Question: I have a database on Firebase and a tableview.
I have a list of brands, models, and year for motorcycles and I want to retrieve the list of brands on the tableview.
The problem is the DB has duplicates values. There is more than one motorcycle from Suzuki, there is more one models of SV 650, etc.
How can I check duplicates values, put it in a new array, and retrieve it in the tableview?
This is my TableViewController file:
'''
import UIKit
import FirebaseAuth
import FirebaseDatabase
class SelectionMarqueViewController: UITableViewController {
var posts = [Post]()
override func viewDidLoad() {
super.viewDidLoad()
tableView.dataSource = self
loadMarques()
}
func loadMarques() {
var ref : DatabaseReference?
ref = Database.database(url: "https://myride-test.firebaseio.com/").reference()
ref?.observe(.childAdded, with: { (snapshot) in
if let dict = snapshot.value as? [String: Any] {
let MarqueText = dict["Marque"] as! String
let post = Post(MarqueText: MarqueText)
self.posts.append(post)
print(self.posts)
self.tableView.reloadData()
}
})
}
override func tableView(_ tableView: UITableView, numberOfRowsInSection section: Int) -> Int {
return posts.count
}
override func tableView(_ tableView: UITableView, cellForRowAt indexPath: IndexPath) -> UITableViewCell {
let cell = tableView.dequeueReusableCell(withIdentifier: "PostCell", for: indexPath)
cell.textLabel?.text = posts[indexPath.row].Marque
return cell
}
}
'''
And this one is the file with the Post func:
'''
import Foundation
class Post {
var Marque: String
init(MarqueText: String) {
Marque = MarqueText
}
}
'''
Here my Firebase Database:

Actually the tableview shows the complete list of brands in the DB, and so, many times the same brands.
On the DB and code:
"Marque" correspond to the brand.
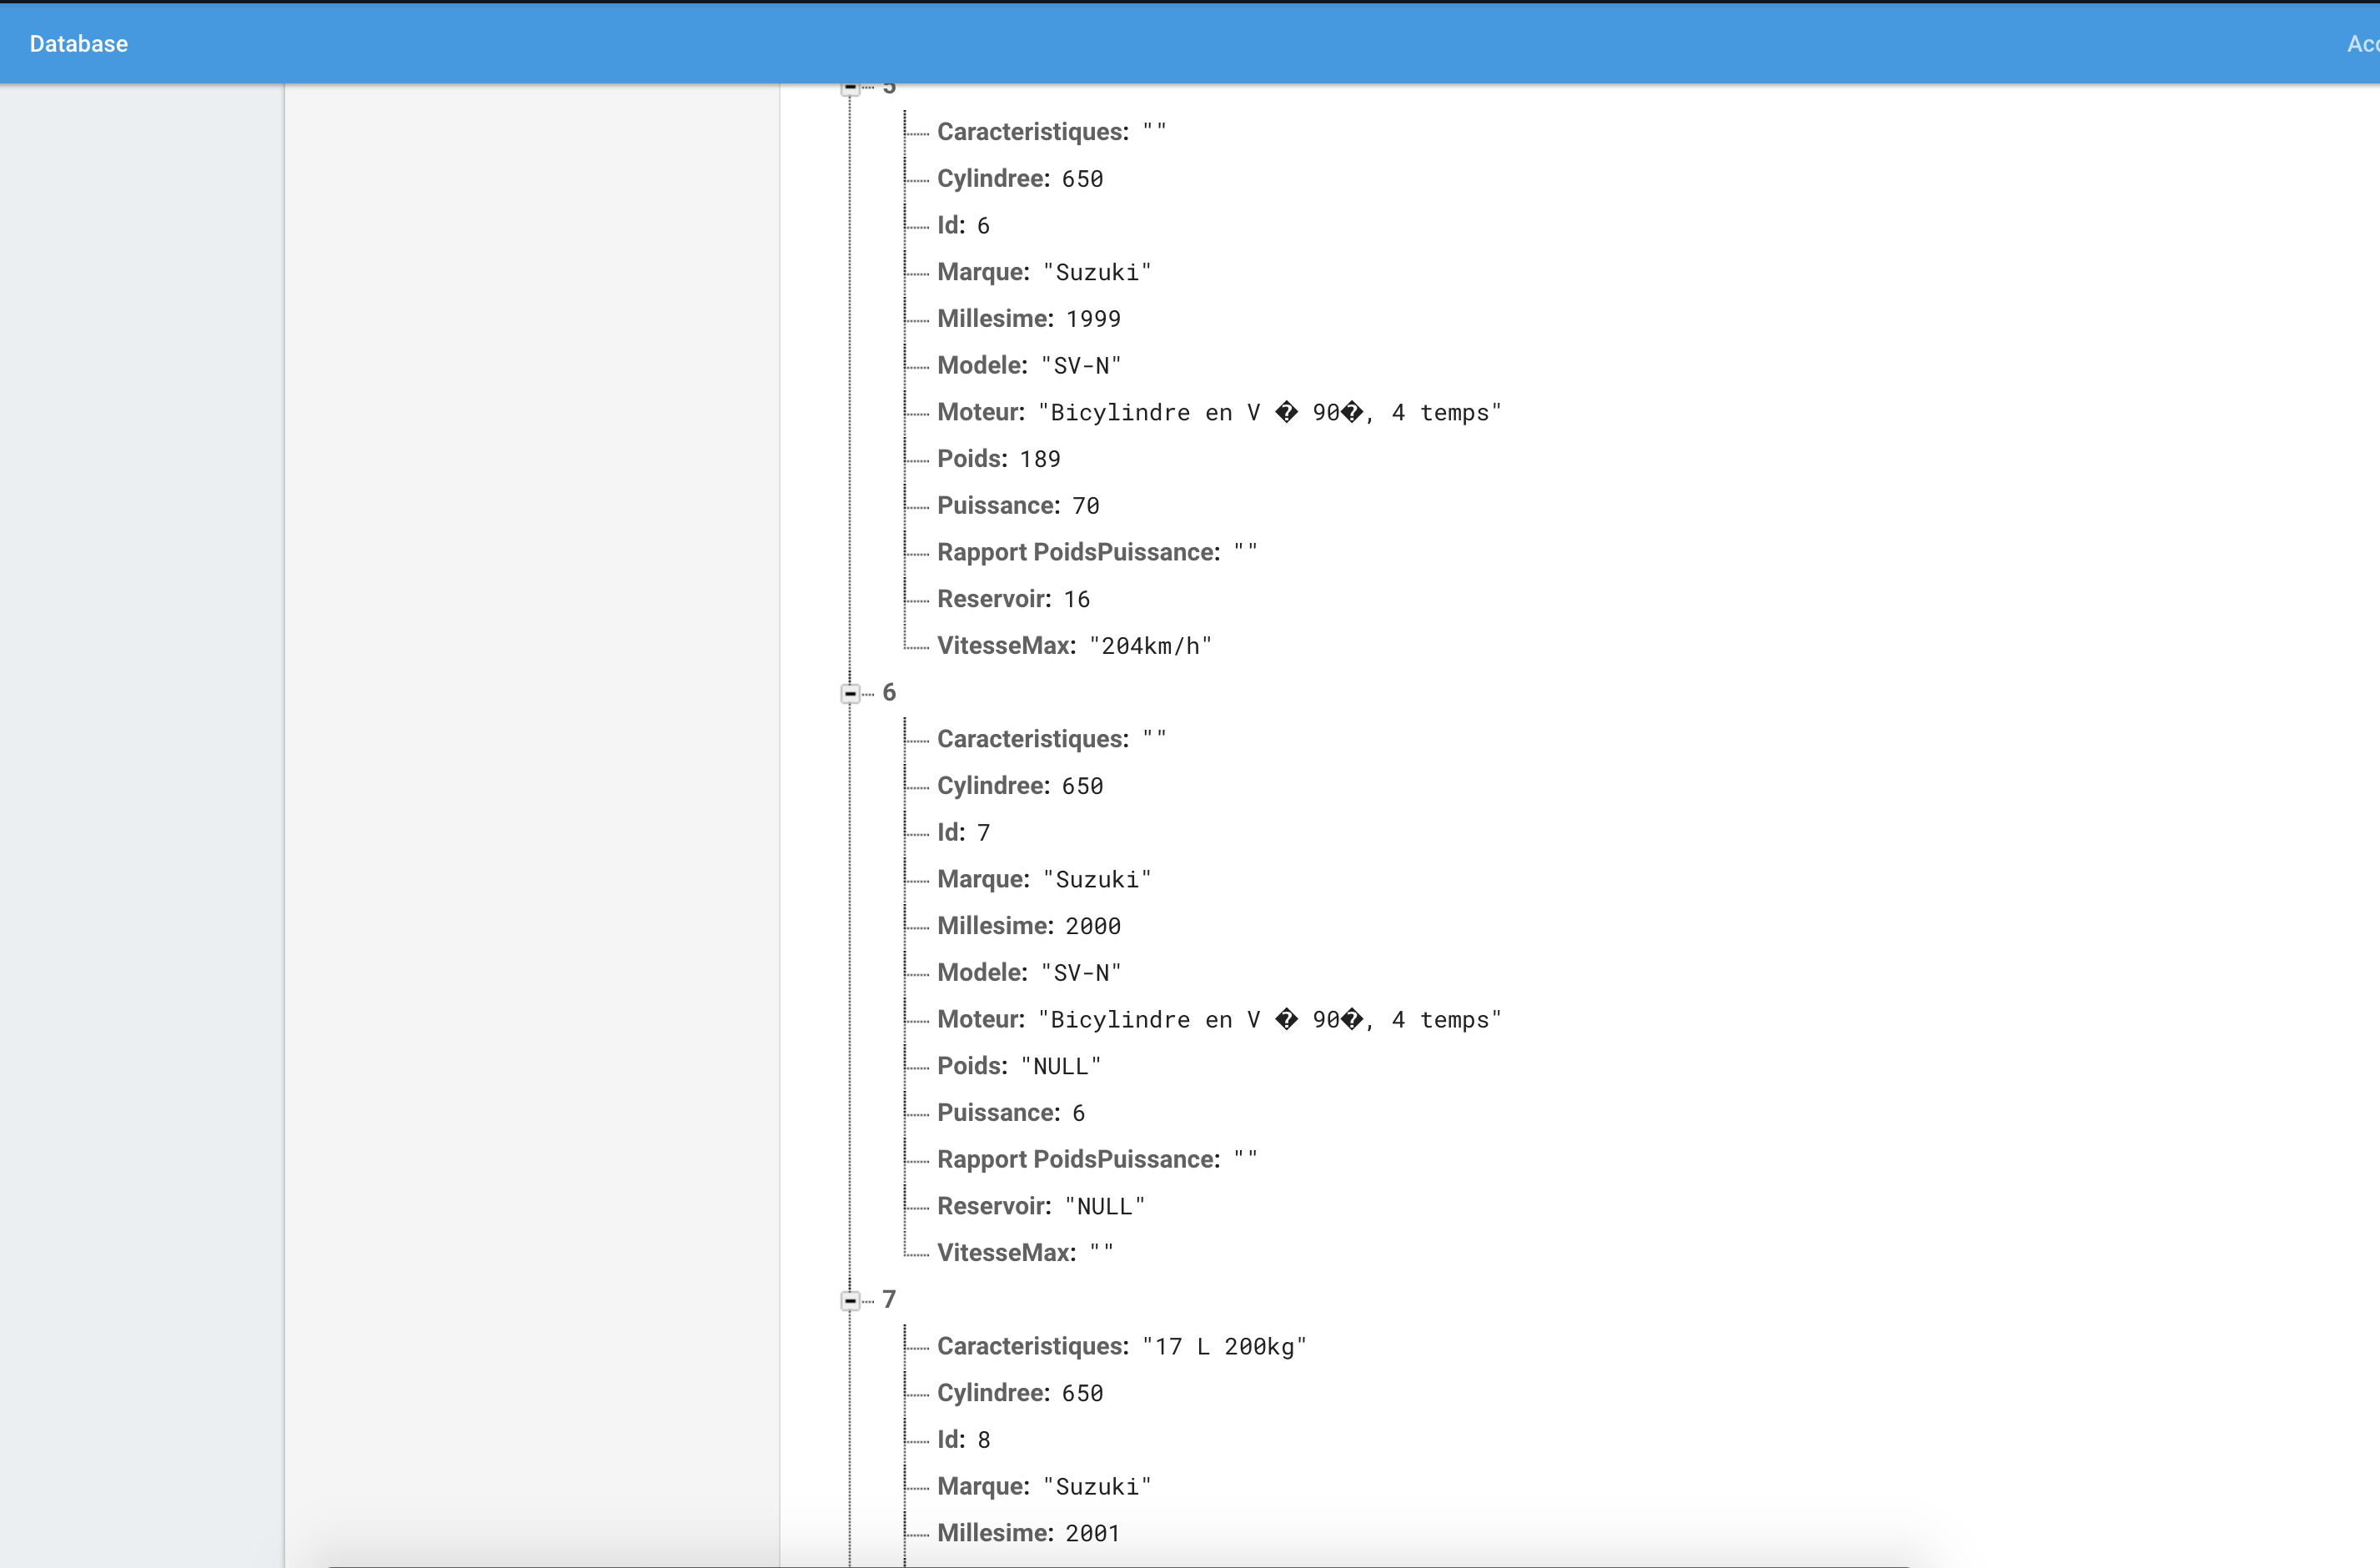
Answer: You can implement 'Hashable'
'''
class Post : Hashable {
var marque: String
init(marqueText: String) {
marque = marqueText
}
// Equatable for contains
static func == (lhs:Post,rhs:Post) -> Bool {
return lhs.marque == rhs.marque
}
// Hashable for Set
var hashValue:Int {
return marque.hashValue
}
}
'''
and use
'''
if let dict = snapshot.value as? [String: Any] {
let MarqueText = dict["Marque"] as! String
let post = Post(MarqueText: MarqueText)
self.posts.append(post)
self.posts = Array(Set(self.posts))
print(self.posts)
self.tableView.reloadData()
}
'''
Or simply
'''
let marqueText = dict["Marque"] as! String
if !self.posts.map { $0.marqueText}.contains(marqueText) {
let post = Post(marqueText:marqueText)
self.posts.append(post)
self.tableView.reloadData()
}
'''